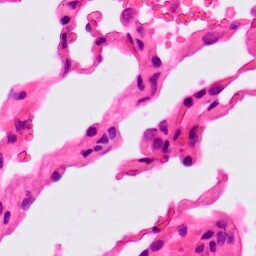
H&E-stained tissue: Lung